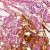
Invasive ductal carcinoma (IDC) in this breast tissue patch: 0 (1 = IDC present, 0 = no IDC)